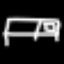
Label: bed